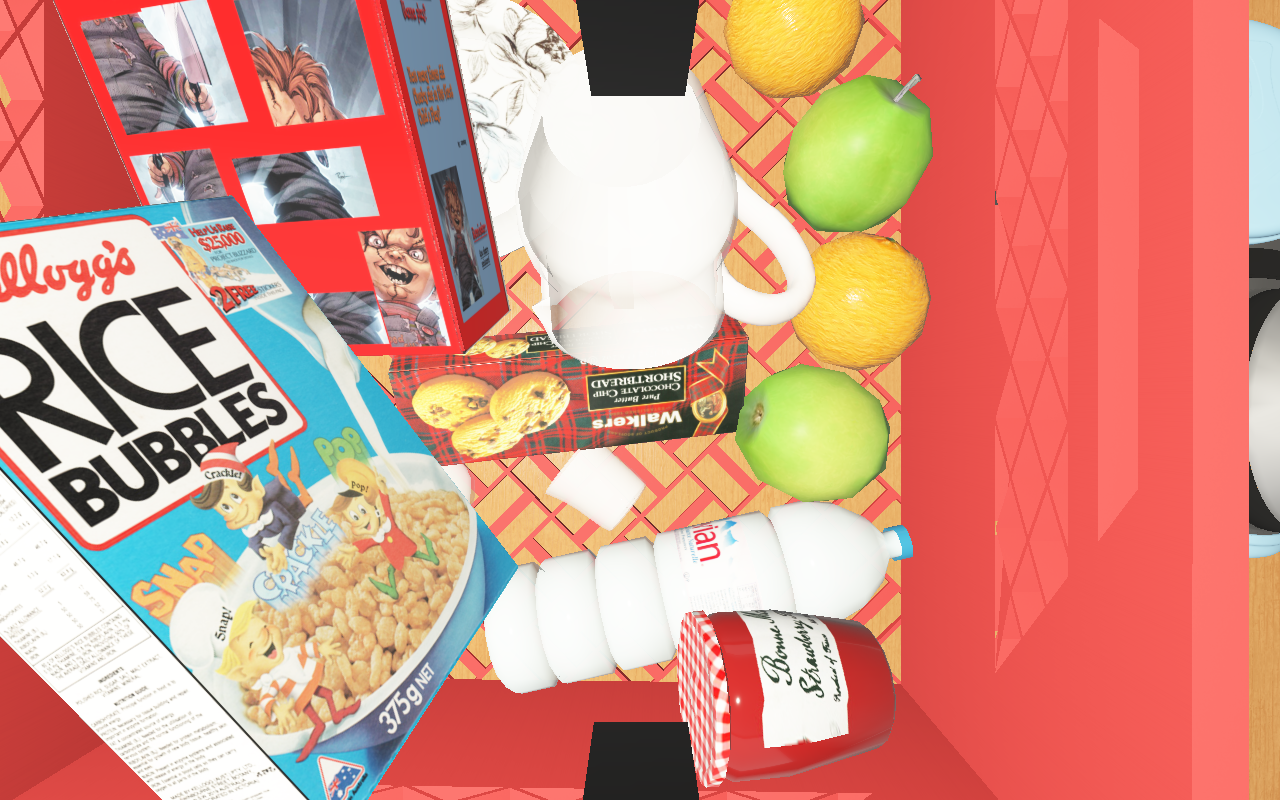
Objects in the scene:
carafe
apple
jam jar
cereal box
cereal box
biscuit box